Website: slack
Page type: account-dashboard
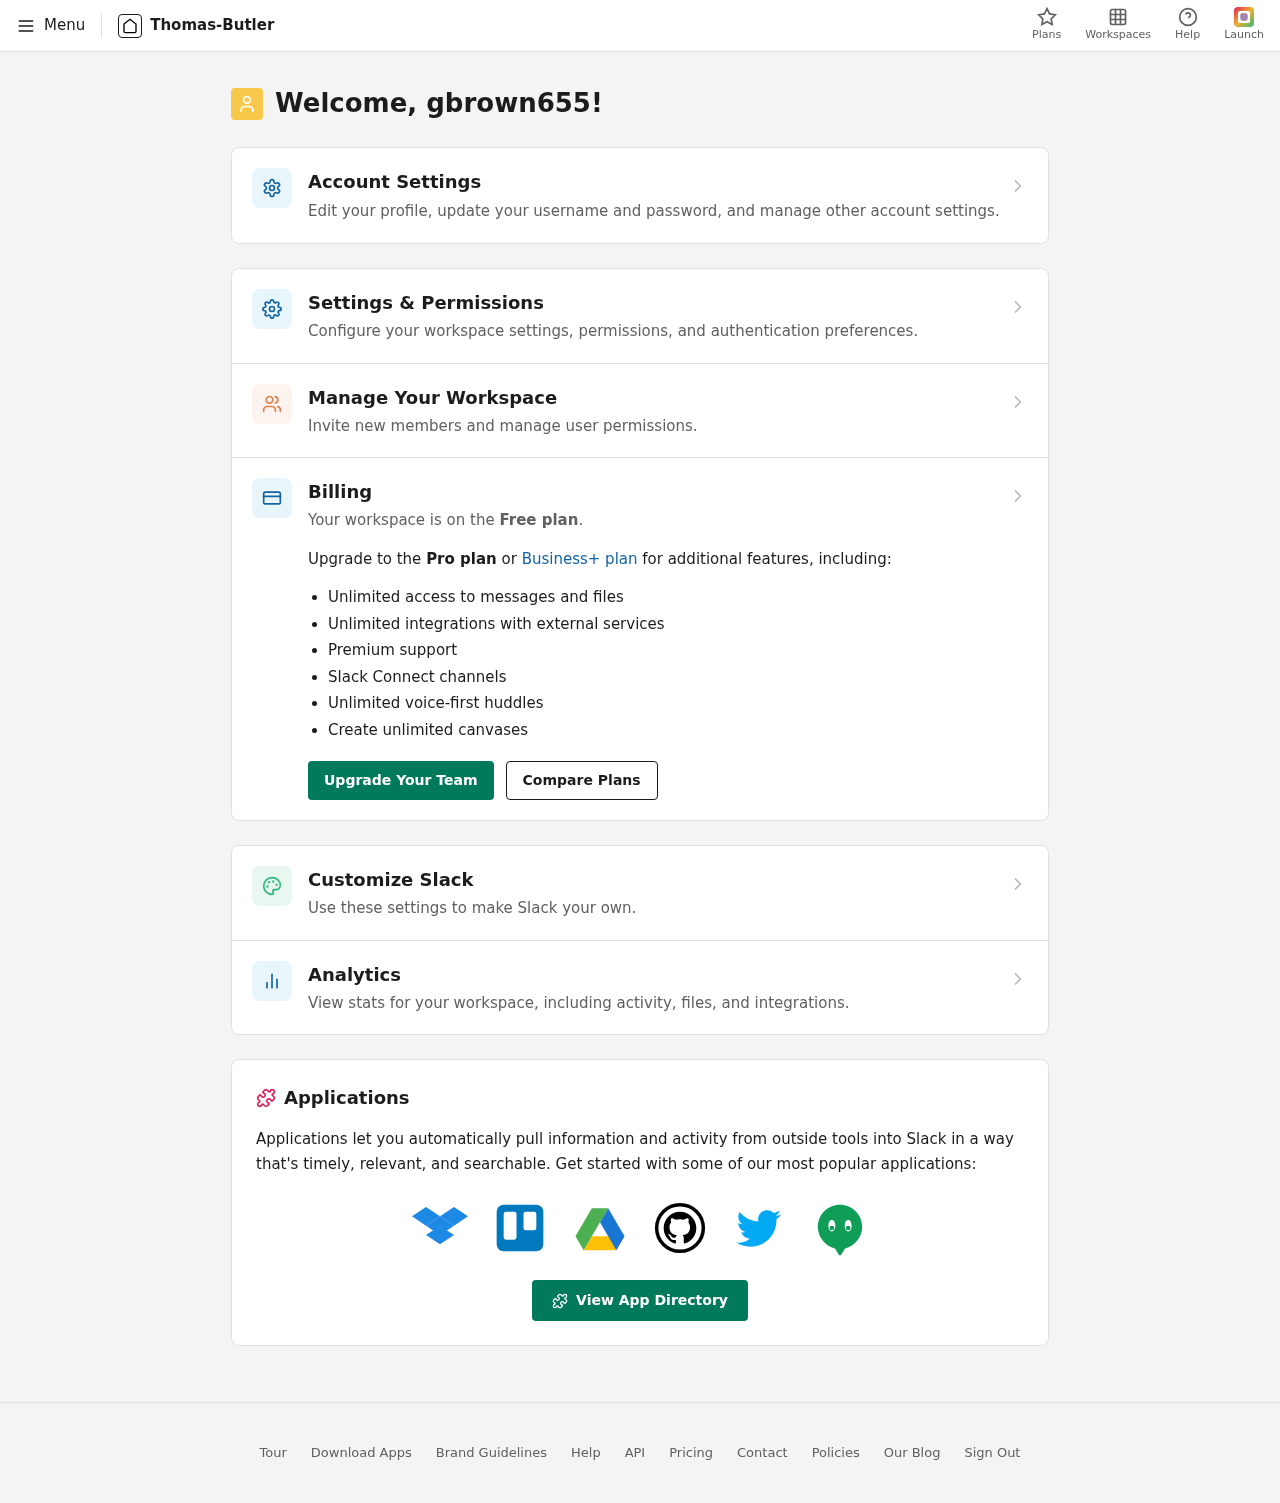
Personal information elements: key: PII_COMPANY
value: Thomas-Butler
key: PII_LOGIN_USERNAME
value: gbrown655